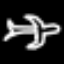
Label: airplane